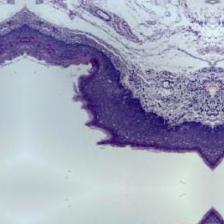
Diagnosis: Normal